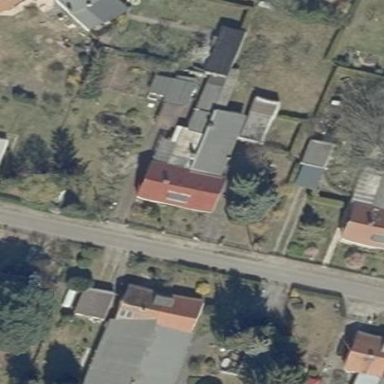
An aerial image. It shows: Semi-detached house.